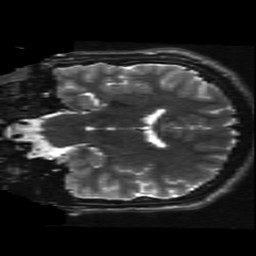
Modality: T2w
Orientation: coronal
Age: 17
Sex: male
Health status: ill
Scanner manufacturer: ge
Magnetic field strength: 3 T
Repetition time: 7.5 s
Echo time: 0.1007 s